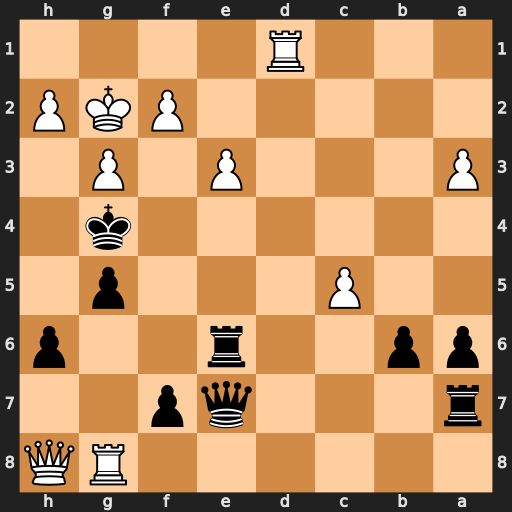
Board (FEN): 6RQ/r3qp2/pp2r2p/2P3p1/6k1/P3P1P1/5PKP/3R4
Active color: b
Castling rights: -
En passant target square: -
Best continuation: Qb7+ Kg1 Kh3